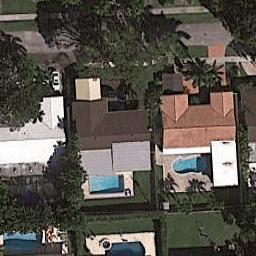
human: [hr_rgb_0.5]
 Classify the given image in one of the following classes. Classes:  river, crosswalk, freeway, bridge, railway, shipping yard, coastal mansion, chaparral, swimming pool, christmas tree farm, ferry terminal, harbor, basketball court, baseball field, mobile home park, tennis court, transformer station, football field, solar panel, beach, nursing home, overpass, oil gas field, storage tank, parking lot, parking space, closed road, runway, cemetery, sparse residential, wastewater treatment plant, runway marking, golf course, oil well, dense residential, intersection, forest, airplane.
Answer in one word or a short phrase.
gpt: coastal mansion